Question: Here is the problem I'm trying to solve for my game.
I have this scenario:

I'm trying to solve for the position and size of the green rectangle. The circle is at 50%, 40% of the screen and its radius is proportional to the height of the screen.
The green rectangle must always be 10 pixels away from the bottom. Its left corner must be 10 pixels away also. And as can be seen in the image, the distance from the top right corner until the rectangle touches the circle is 10 pixels also.
Another constraint is that the green rectangle must always be 3 times wider than its height (aspect ratio).
Given these constraints, how can I solve for the position and size of the green rectangle?
Essentially, the Game Window can have a bunch of different aspect ratios so the green rectangle must look good in any of these situations.
I'm not necessarily looking for code but just an idea on how this could be solved.
Thanks
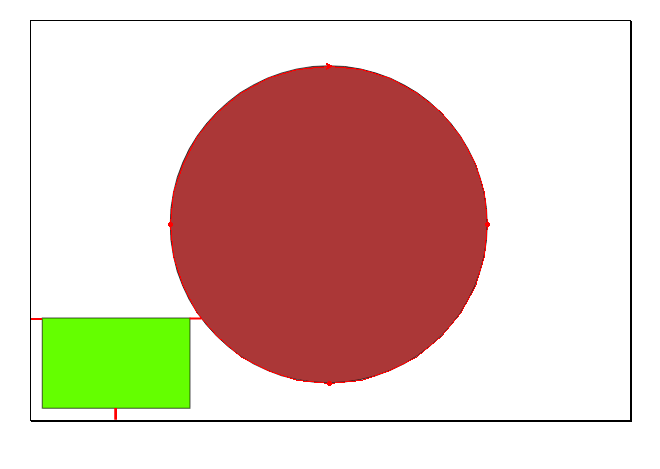
Answer: The thing to do in these situations is to describe the constraints mathematically, and see if it simplifies. This is an essential skill for geometric processing.
Let's assume the bottom left corner of the image area is (0,0). That puts the bottom-left corner of the rectangle at (10,10); we'll call the top-right corner (x1,y1). I'll assume you've already calculated where the circle will be since that's pretty straight-forward, we'll call the center (x2,y2) and the radius r.
The first constraint: the rectangle is 3 times wider than it is tall.
'''
x1-10 = 3 * (y1-10) or x1 = 3 * (y1-10) + 10 or x1 = 3*y1 - 20
'''
The second constraint: x1,y1 lies 10 pixels away from the circle. If we describe another circle 10 pixels larger than the first, the point will lie on it.
'''
(x1-x2)^2 + (y1-y2)^2 = (r+10)^2
'''
Substituting for x1:
'''
(3*y1 - 20 - x2)^2 + (y1-y2)^2 = (r+10)^2
'''
This is great, because r, x2, and y2 are known; the only unknown left is y1. Let's see if we can gather all the y1's together.
'''
(3*y1 + (-20 - x2))^2 + (y1-y2)^2 = (r+10)^2
3^2*y1^2 + 2*(3*y1*(-20-x2) + (-20-x2)^2 + y1^2 + 2*y1*-y2 + y2^2 = (r+10)^2
3^2*y1^2 + y1^2 + 6*(-20-x2)*y1 + 2*-y2*y1 + y2^2 = (r+10)^2
(3^2+1)*y1^2 + (-120 - 6*x2 - 2*y2)*y1 + y2^2 = (r+10)^2
'''
At this point it's looking almost like a quadratic equation. One more little tweak:
'''
10 * y1^2 + (-120 - 6*x2 - 2*y2) * y1 + (y2^2 - (r+10)^2) = 0
'''
The final step is to apply the <URL>.
'''
a*y1^2 + b*y1 + c = 0
a = 10
b = (-120 - 6*x2 - 2*y2)
c = (y2^2 - (r+10)^2)
y1 = (-b +/- sqrt(b^2 - 4*a*c)) / 2*a
'''
There are two possible answers from the quadratic equation, but one of them will put the rectangle on the far side of the circle. It should be easy to eliminate that case.